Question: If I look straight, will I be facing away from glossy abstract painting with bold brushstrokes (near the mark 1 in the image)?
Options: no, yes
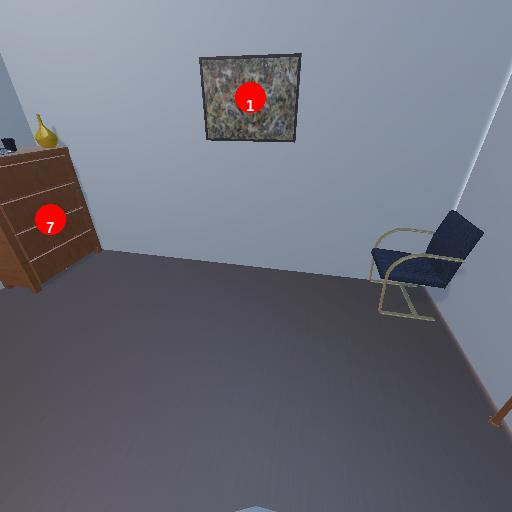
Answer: no